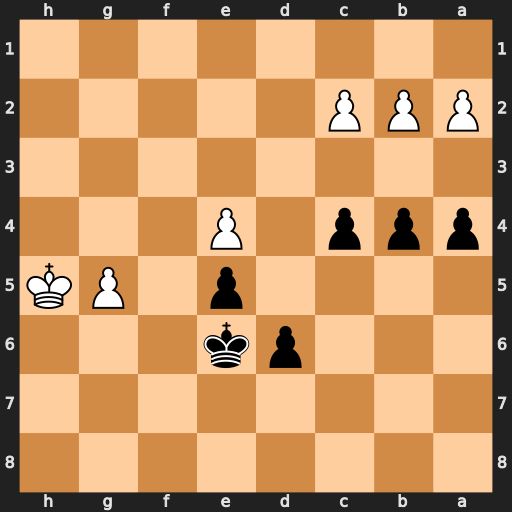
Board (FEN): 8/8/3pk3/4p1PK/ppp1P3/8/PPP5/8
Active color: b
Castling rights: -
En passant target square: -
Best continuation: b3 axb3 c3 bxc3 a3